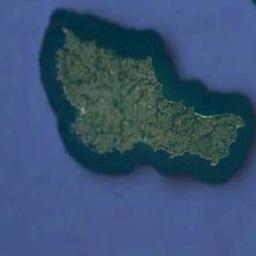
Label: island